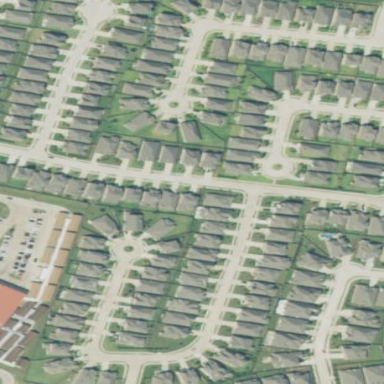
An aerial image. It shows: Residential neighbourhood consisting of single-family homes.